Interaction volume radius: 5 \u00c5
Interaction volume height: 45 \u00c5
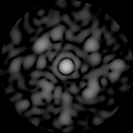
Disorder parameter: 0.6029